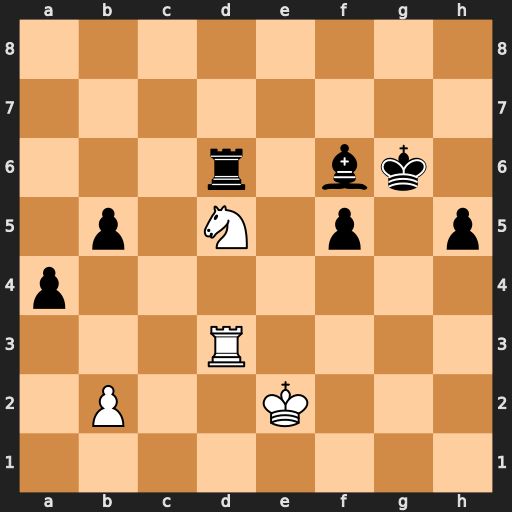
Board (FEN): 8/8/3r1bk1/1p1N1p1p/p7/3R4/1P2K3/8
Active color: w
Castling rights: -
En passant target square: -
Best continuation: Nf4+ Kf7 Rxd6